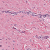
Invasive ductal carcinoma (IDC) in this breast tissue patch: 0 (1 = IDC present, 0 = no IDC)